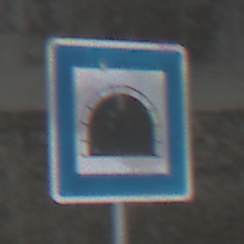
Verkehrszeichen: Tunnel
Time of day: Midday
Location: Outdoor (Suburban)
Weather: Overcast
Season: NotSpecified
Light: Natural